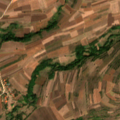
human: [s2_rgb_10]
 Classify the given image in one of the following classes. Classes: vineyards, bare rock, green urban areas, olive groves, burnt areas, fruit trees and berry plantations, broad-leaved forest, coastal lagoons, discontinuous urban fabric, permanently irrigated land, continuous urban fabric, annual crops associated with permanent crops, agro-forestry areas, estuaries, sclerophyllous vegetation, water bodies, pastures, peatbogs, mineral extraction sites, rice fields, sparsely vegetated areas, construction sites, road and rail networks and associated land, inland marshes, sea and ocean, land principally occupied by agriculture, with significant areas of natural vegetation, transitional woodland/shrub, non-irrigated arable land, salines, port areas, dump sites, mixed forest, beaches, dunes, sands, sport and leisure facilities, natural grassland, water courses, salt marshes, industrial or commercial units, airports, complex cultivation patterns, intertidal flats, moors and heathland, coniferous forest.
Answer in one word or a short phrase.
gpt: non-irrigated arable land, complex cultivation patterns